Field crop: tomato
Growth stage: 1
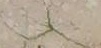
Species: cyperus